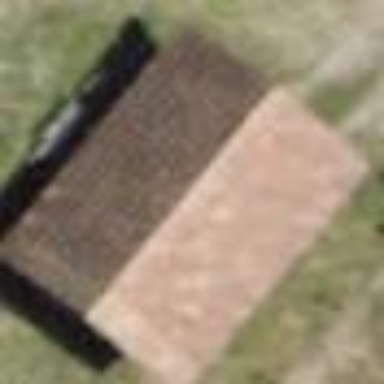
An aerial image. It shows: Shed.